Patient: sex F, age 70
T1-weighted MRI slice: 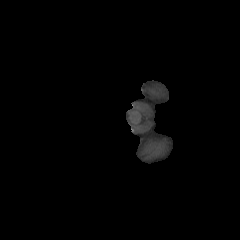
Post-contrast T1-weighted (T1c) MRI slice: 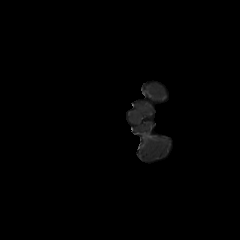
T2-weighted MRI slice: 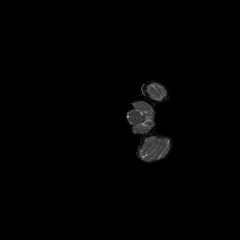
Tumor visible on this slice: no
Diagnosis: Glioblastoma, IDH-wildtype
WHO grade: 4